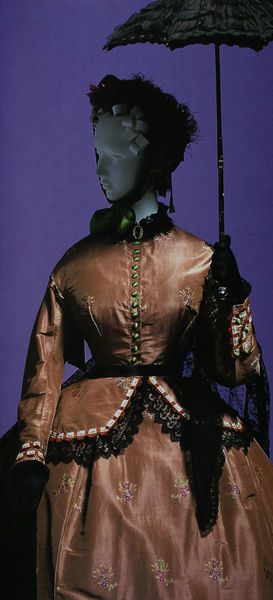
Titel: Tageskleid
Standort: Kyoto (Japan)
Institution: Kyoto Costume Institute
Schlagwörter: blau, dunkel, kopf, schatten, grün, blume, blumen, braun, brust, busen, frau, handschuh, handschuhe, hell, hut, kleid, licht, schwarz, weiss, blüten, gürtel, rose, rot, schal, schirm, sonnenschirm, tuch, haube, mode, muster, ornament, rock, schleife, jacke, arme, band, barock, faru, kleidung, kragen, samt, spitze, ärmel, hals, bestickt, kostüm, reich, stickerei, stoff, saum, spitzen, brosche, knopf, locken, renaissance, rosa, seide, taille, japan, modell, stab, violett, bordüre, glanz, edel, knöpfe, knopfleiste, stola, gestalt, abendkleid, satin, foto, fotografie, photographie, stiel, unterrock, bekleidung, puppe, tageskleid, korsett, stickereien, textil, taft, wespentaille, reifrock, abbildung, purpur, schösschen, kapotte, kyoto, textilie, schöße, schrim, knopfleise, kostm, schirmstock